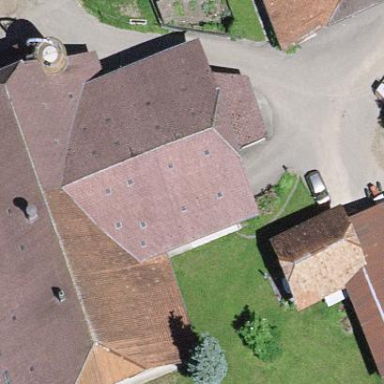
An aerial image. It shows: Farm building.